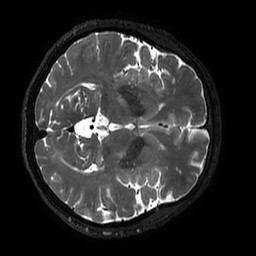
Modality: T2w
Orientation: axial
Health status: ill
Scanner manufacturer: philips
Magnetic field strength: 3 T
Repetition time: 2.5 s
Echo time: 0.331 s